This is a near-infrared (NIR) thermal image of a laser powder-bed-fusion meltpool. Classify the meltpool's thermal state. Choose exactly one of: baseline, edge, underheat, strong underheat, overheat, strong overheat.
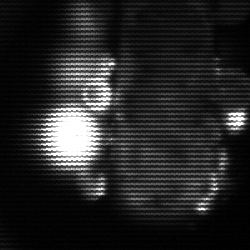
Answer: strong underheat